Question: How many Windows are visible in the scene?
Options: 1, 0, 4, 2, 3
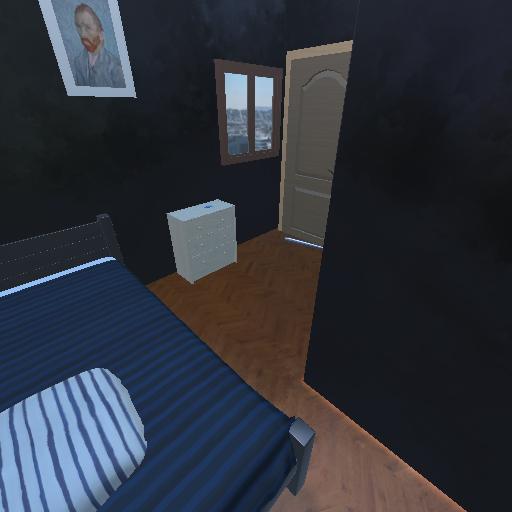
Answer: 1